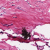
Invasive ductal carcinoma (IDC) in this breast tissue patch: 0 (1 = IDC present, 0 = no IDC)